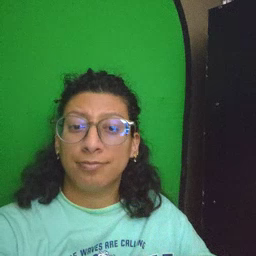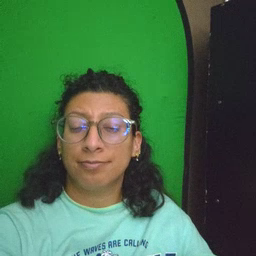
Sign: mouth